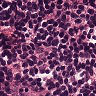
Metastatic tissue present: no